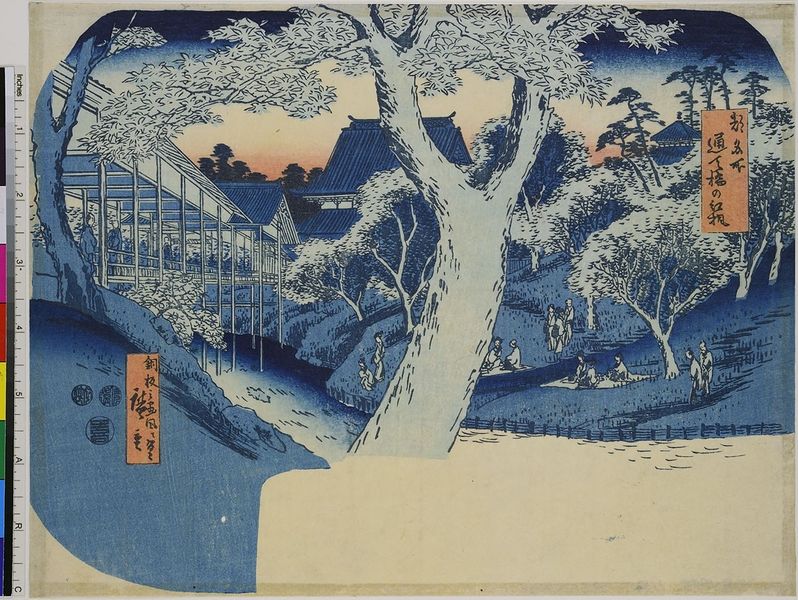
Titel: Herbstlaub an der Tsuten-Brücke, aus der Serie: Berühmte Orte der Hauptstadt
Künstler: Utagawa Hiroshige
Standort: Hamburg
Institution: Museum für Kunst und Gewerbe Hamburg
Schlagwörter: baum, nacht, strauch, holzschnitt, stadtansicht, druckgraphik, druckgrafik, zeit, farbholzschnitt, nachtbild, landschaften, landschaftsdarstellung, edo, reproduktionen, druckerzeugnisse, bäume, sträucher, gewässer, ukiyo